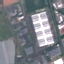
Land use / land cover class: Industrial